Question: I know it's a very old thing now, but I need it.
I download scala-sources from the <URL> and install it.I also use jdk1.8.0.
I am trying to run "ant" or "ant build" from the scala directory, and something happens, but the build failed for the following reasons:
Build failed

The following messages also appear at the top:
(several times)
...
...
I understand that many things are no longer available now and are definitely not supported, but maybe someone will tell me a way to get the result.
Maybe I can download the necessary data and manually build scala? I'm new to this and don't quite understand what and where I can change. And I can't use a newer version of scala because of work.
I hope for any help. Thank you in advance.
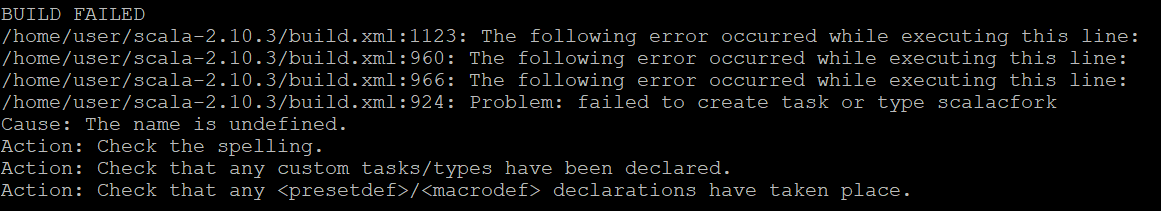
Answer: Yes, it is possible. Although it requires some patches in the build process and a few workarounds.
- 'README.rst'- 'git init''git add .''git commit'- - 'tools/binary-repo-lib.sh'- 'pull-binary-libs.sh'- 'build.xml'<URL>'artifact:dependencies'
'''
<artifact:remoteRepository id="central" url="https://repo1.maven.org/maven2" />
'''
Then you have to tell every 'artifact:dependency' task to use that repo by adding the 'remoteRepository' element, the tasks should look like
'''
<artifact:dependencies pathId="extra.tasks.classpath" filesetId="extra.tasks.fileset">
<dependency groupId="biz.aQute" artifactId="bnd" version="1.50.0"/>
<remoteRepository refid="central"/>
</artifact:dependencies>
'''
I think this was enough for me to build it using 'ant build' on JDK 1.7 (apparently, swing libs were not built).
But probably the easier way would be to just download prebuild Scala version or tell your build tool to use the Scala version you want.